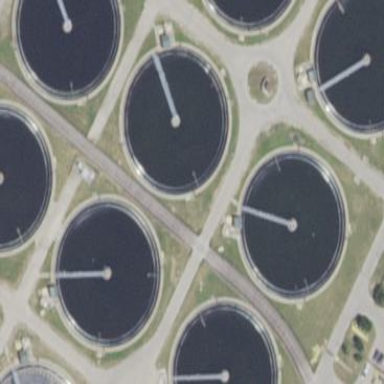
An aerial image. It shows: Image of wastewater.